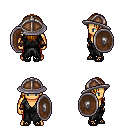
a pixel art fantasy rpg character, male body template, human, tanned skin, gray robe, red pants, blonde long hairstyle, chain helm, cloth bracers, ghillies, shield, four views (front, back, left, right), 2x2 character sprite sheet, small pixel art, hard edges, no anti-aliasing